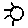
Label: sun